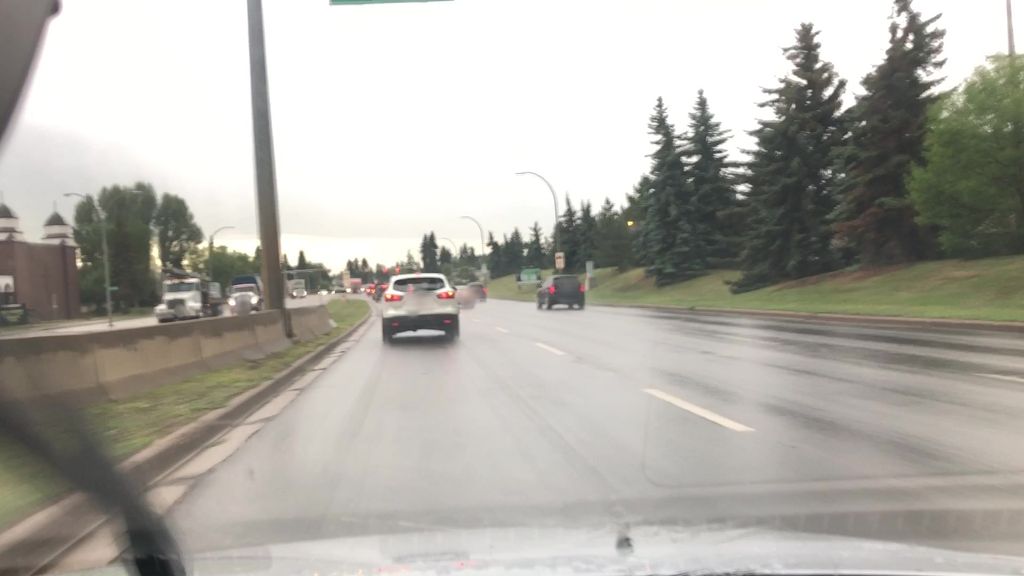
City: edmonton